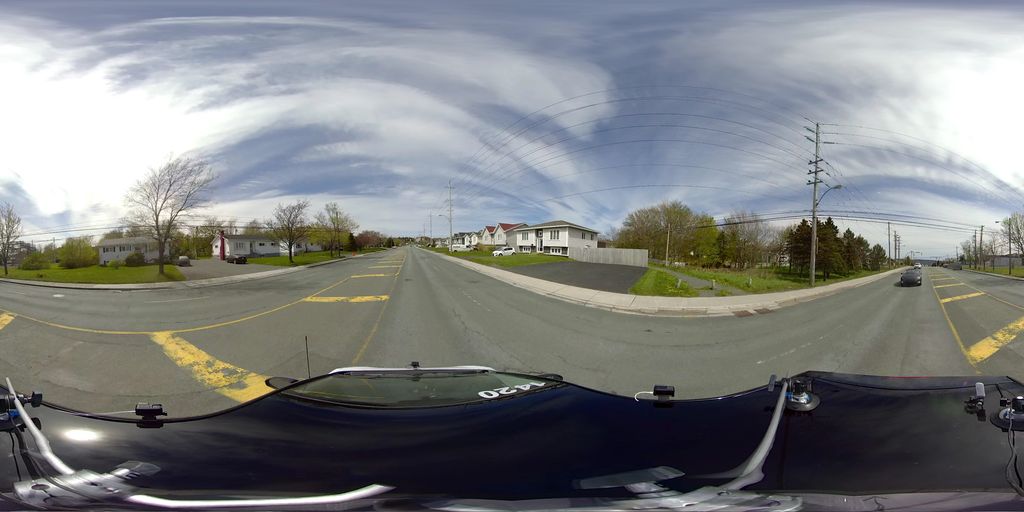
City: st_johns